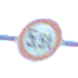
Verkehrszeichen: TatsaechlicheMasse
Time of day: MorningAfternoon
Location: Outdoor (Suburban)
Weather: PartlyCloudy
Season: NotSpecified
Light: Natural